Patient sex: F
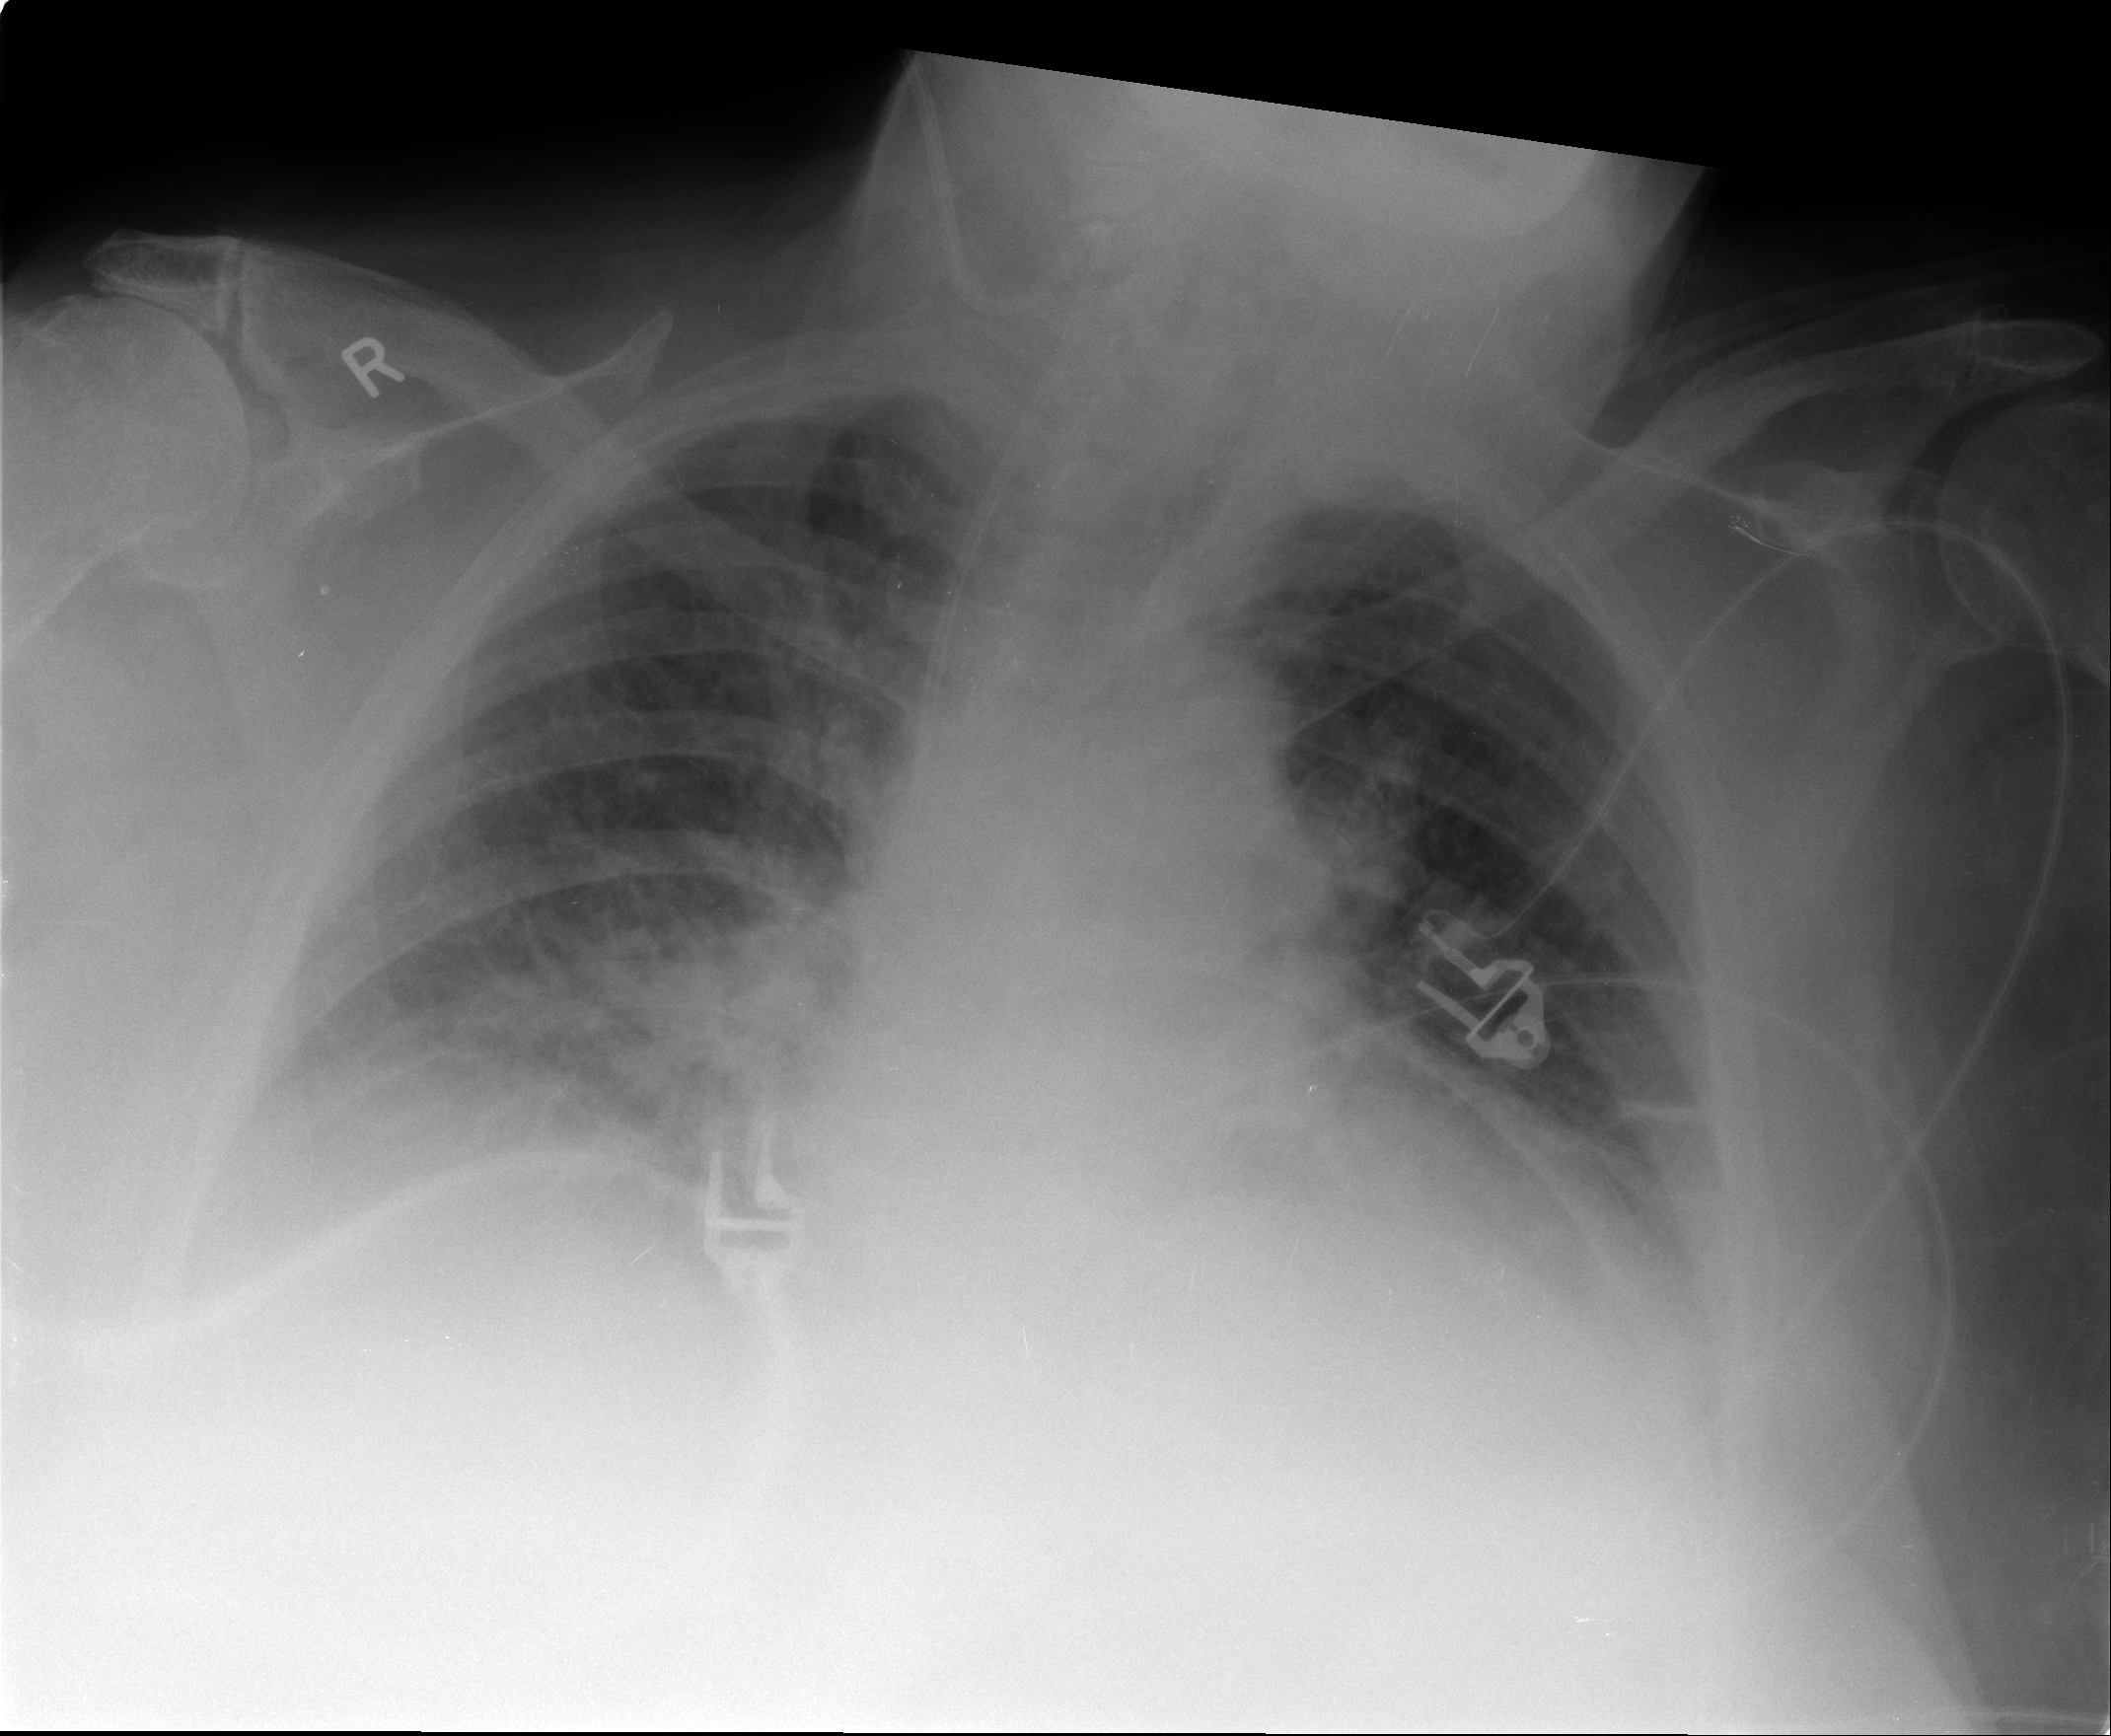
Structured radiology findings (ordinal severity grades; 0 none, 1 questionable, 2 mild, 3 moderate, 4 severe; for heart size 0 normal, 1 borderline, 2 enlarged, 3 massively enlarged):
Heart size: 2
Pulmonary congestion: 2
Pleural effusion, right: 2
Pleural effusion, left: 2
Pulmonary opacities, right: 2
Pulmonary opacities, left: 0
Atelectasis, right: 2
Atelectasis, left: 2